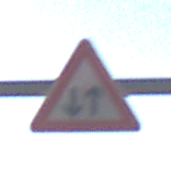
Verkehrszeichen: Gegenverkehr
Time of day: SunriseSunset
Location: Outdoor (Nature)
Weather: Clear
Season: NotSpecified
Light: Natural